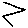
Label: zigzag